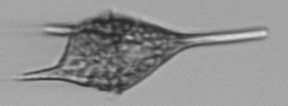
Label: Tripos_lineatus